Question: I would like to make the shape that shows the bubble color larger in the legend only. I have tried several suggestions from this site, but I have been unlucky so far. A basic example is below.
In this example, I would like for the "gear" size to be 10. This is probably too large, but I wanted to verify it was working first.
'''
library(ggplot2)
ggplot(mtcars
,aes(x=hp, y=disp, size=mpg, fill=factor(gear)))+
geom_point(shape=21)+
theme_bw()+
scale_size_continuous(range=c(2,15))+
guides(shape = guide_legend(override.aes = list(size = 10)))
'''

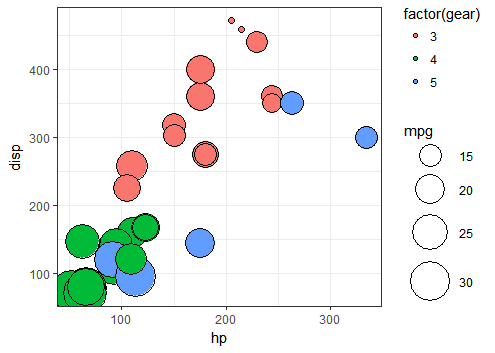
Answer: Changing 'shape' to 'fill' in 'guides' will re-scale the size of that element of the legend:
'''
guides(fill = guide_legend(override.aes = list(size = 10)))
'''